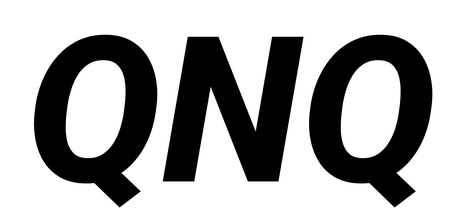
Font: Roboto-Italic_ExtraBold_Italic